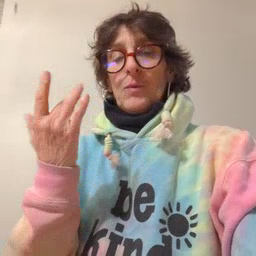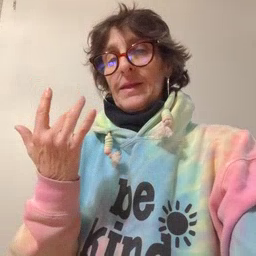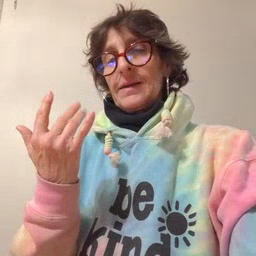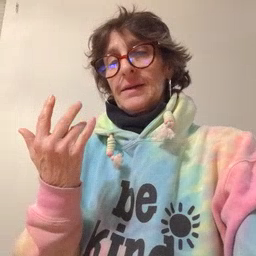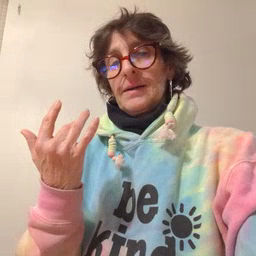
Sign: wait